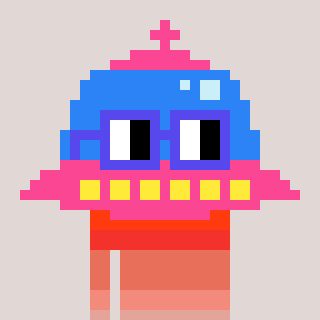
a pixel art character with square blue glasses, a ufo-shaped head and a orange-colored body on a warm background